Question: I am trying to create a fifth-order FIR filter in Python described by the following difference equation (apologies dark mode users but LaTeX is not yet supported on SO):

'''
def filter(x):
h = np.array([-0.0147, 0.173, 0.342, 0.342, 0.173, -0.0147])
y = np.zeros_like(x)
buf_array = np.zeros_like(h)
buf = 0.0
for n in enumerate(x):
for k in enumerate(h):
buf = h[k]*x[n-k]
buf_array[k] = buf
y[n] = np.sum(buf_array)
return y
'''
When using the filter, the Traceback leads me to the following line:
'''
10 for n in enumerate(x):
11 for k in enumerate(h):
---> 12 buf = h[k]*x[n-k]
13 buf_array[k] = buf
15 y[n] = np.sum(buf_array)
IndexError: only integers, slices (':'), ellipsis ('...'), numpy.newaxis ('None') and integer or boolean arrays are valid indices
'''
I have tried playing around with indexes and all, but have not managed to understand why this error is being caused.
TIA
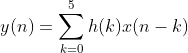
Answer: As someone suggested in the comments, this case use requires looping over indexes and elements on their own, as using 'for index in enumerate(ndarray)' will result in 'index' being a tuple rather than being an integer. Furthermore, using 'for index, item in enumerate(ndarray)' is suggested, as shown below:
'''
# Filter function
def filter(x):
h = np.array([-0.0147, 0.173, 0.342, 0.342, 0.173, -0.0147])
y = np.zeros_like(x)
buf_array = np.zeros_like(h)
buf = 0.0
for n, n_i in enumerate(x):
for k, k_i in enumerate(h):
i = n-k
buf = h[k]*x[i]
buf_array[k] = buf
y[n] = np.sum(buf_array)
return y
'''